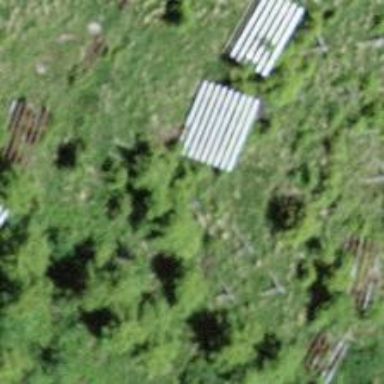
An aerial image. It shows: Man-made structure for avalanche protection.